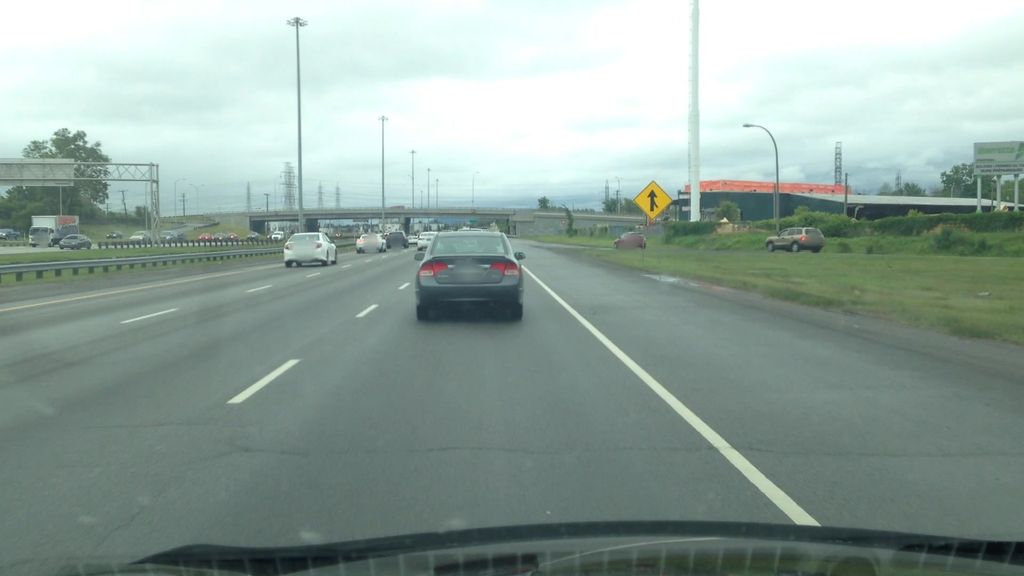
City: montreal